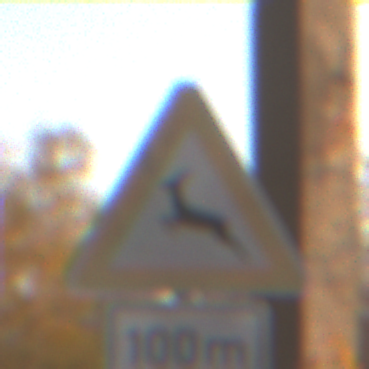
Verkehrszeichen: WildwechselRechts
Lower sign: Entfernungsangaben1
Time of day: SunriseSunset
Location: Roofed (Suburban)
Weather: Clear
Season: NotSpecified
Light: Natural